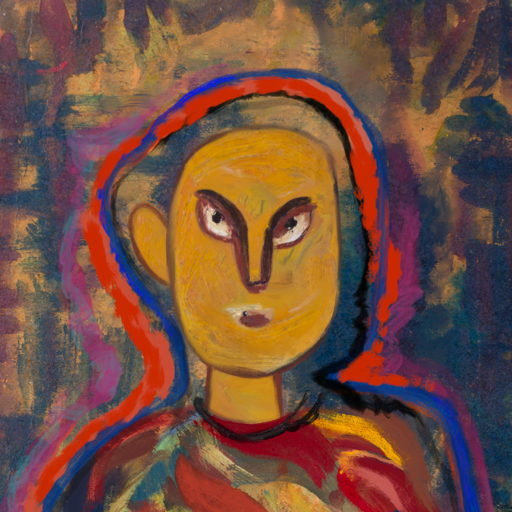
Background: InTheSun, Head And Neck Front: After_Raid, Face Front: After_Raid, Bust: Mother_And_Son_Son, Hair Front: Experience, Head Accessory: Blank, Second Necklace: Blank, Necklace: Orphan, Baby: Blank